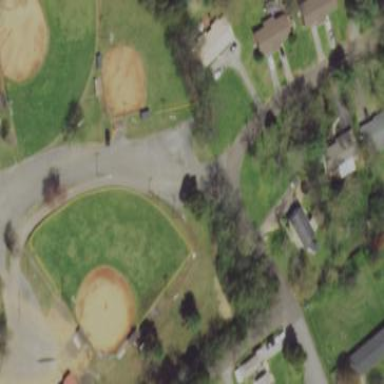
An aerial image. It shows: Baseball pitch for leisure land activities.